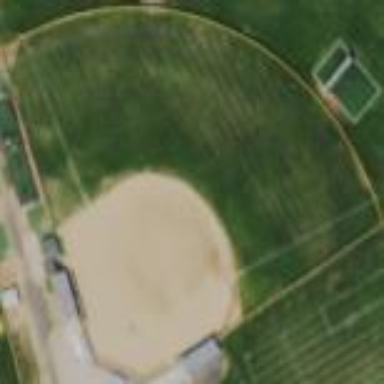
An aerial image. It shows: Baseball pitch for leisure land activities.